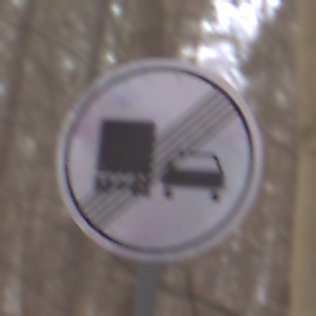
Verkehrszeichen: EndeUeberholverbotKraftfahrzeuge
Umgebung: Outdoor, Nature
Tageszeit: Midday
Wetter: Overcast
Licht: Natural
Jahreszeit: Autumn
Kontrast: LowContrast